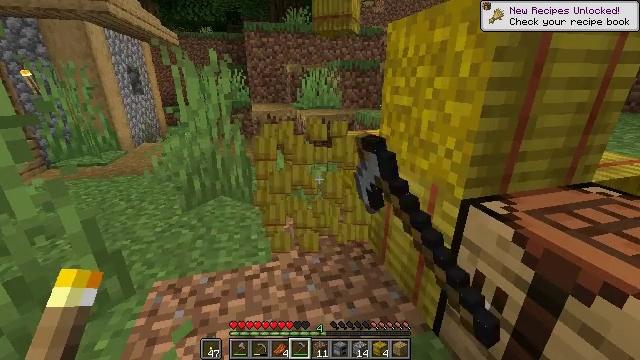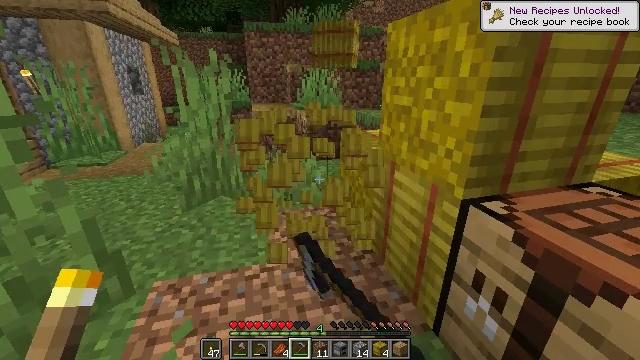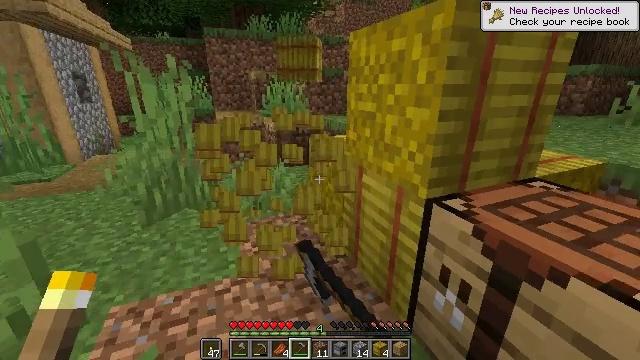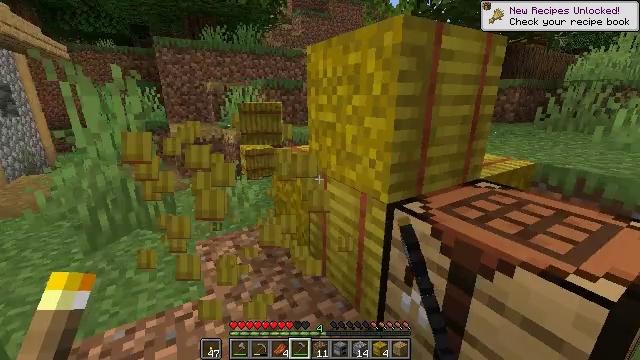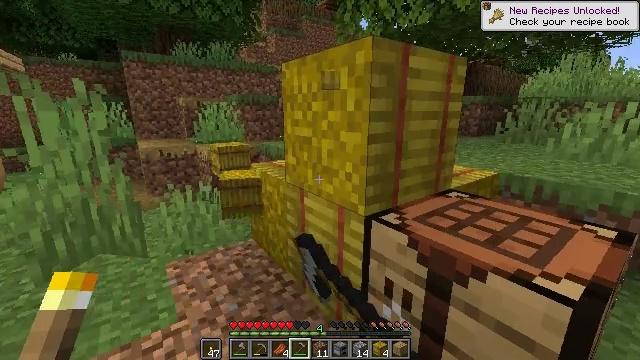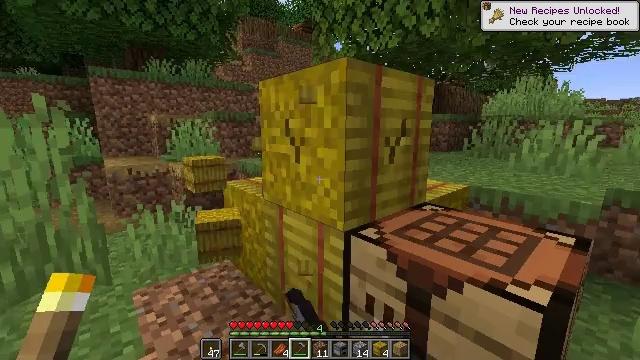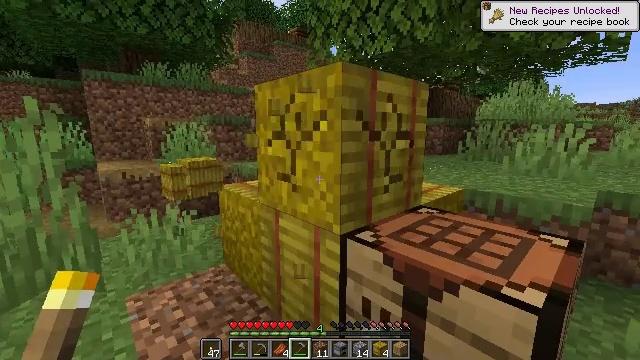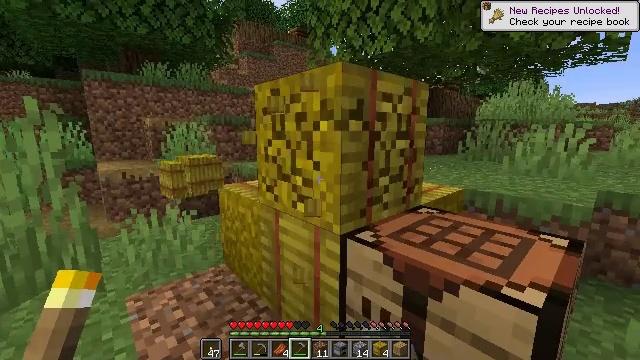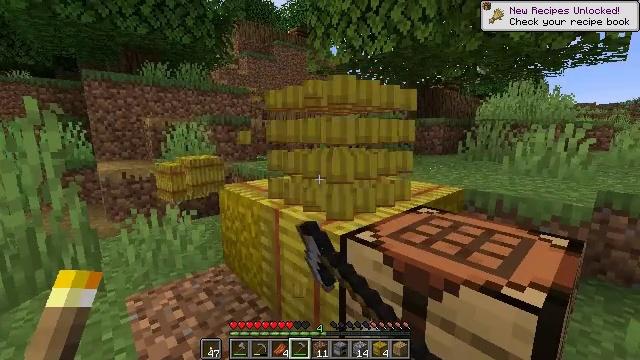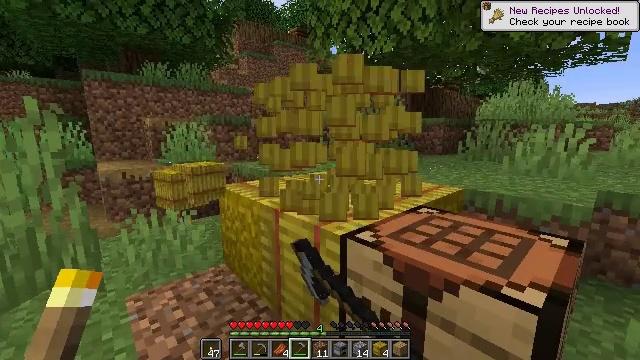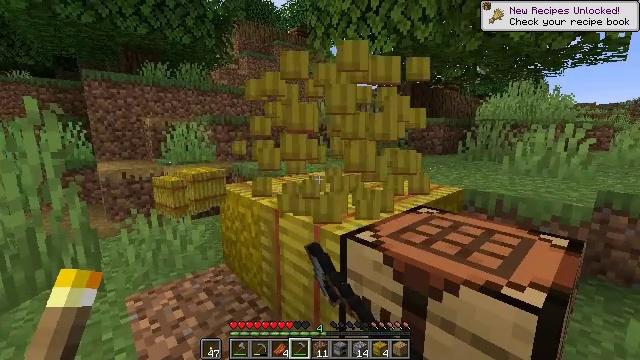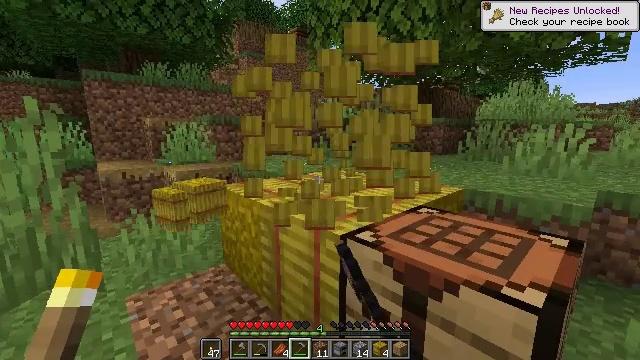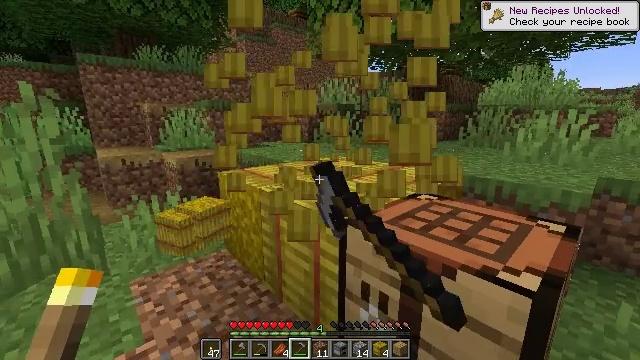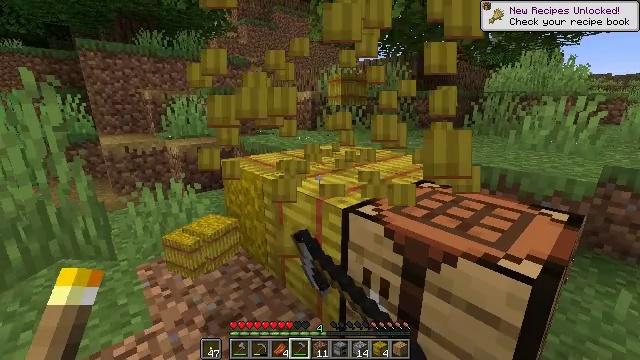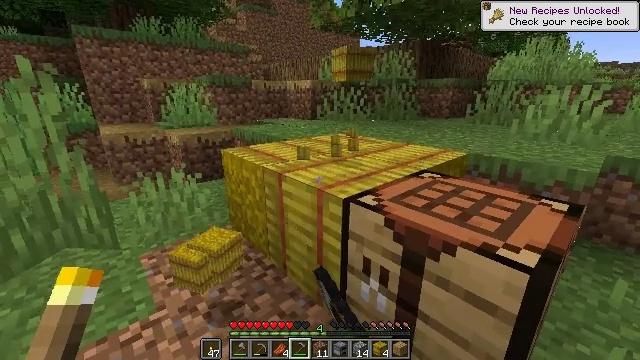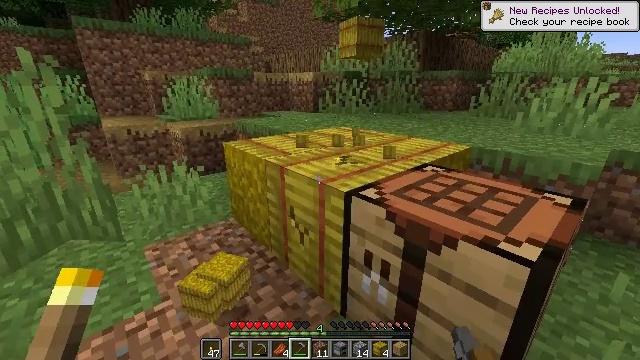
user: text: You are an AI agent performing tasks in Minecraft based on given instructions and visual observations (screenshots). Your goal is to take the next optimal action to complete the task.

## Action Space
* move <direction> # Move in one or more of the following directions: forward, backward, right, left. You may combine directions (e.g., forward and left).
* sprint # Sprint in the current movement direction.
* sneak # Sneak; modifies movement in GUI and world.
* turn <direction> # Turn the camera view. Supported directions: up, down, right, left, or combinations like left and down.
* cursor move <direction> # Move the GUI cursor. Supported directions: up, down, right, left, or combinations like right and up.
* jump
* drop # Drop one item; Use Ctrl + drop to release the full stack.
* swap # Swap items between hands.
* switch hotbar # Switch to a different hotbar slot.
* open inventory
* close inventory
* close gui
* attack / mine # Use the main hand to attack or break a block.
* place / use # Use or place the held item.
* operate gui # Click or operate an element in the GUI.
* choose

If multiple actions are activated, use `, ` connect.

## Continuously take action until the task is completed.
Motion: motion action
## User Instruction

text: Attack the hay block to get hay.
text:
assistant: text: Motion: attack / mine
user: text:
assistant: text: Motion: turn right and up, attack / mine
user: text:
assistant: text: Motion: turn right and up, attack / mine
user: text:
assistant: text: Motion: turn right and up, attack / mine
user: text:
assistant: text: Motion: turn right and up, attack / mine
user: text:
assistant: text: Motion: attack / mine
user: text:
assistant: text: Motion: attack / mine
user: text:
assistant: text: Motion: attack / mine
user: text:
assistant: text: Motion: attack / mine
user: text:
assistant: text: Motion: attack / mine
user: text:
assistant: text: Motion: attack / mine
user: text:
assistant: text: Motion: turn down, attack / mine
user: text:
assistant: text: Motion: turn down, attack / mine
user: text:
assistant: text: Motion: turn down, attack / mine
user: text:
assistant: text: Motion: turn down, attack / mine
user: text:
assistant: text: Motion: attack / mine
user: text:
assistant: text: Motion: attack / mine
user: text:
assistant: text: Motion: attack / mine
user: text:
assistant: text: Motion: attack / mine
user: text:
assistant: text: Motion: attack / mine
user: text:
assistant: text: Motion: attack / mine
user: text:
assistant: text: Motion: attack / mine
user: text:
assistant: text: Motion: attack / mine
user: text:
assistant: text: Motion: attack / mine
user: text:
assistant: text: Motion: attack / mine
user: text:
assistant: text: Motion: attack / mine
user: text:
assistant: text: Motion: attack / mine
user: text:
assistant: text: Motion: attack / mine
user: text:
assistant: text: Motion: attack / mine
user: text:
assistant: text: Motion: turn right, attack / mine